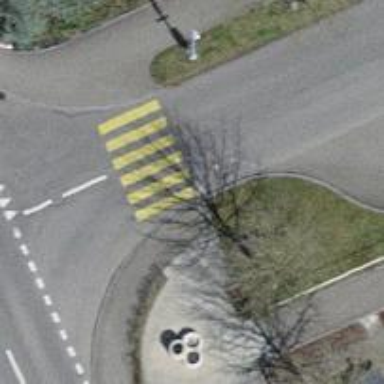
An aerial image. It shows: Uncontrolled zebra crossing with yellow markings.